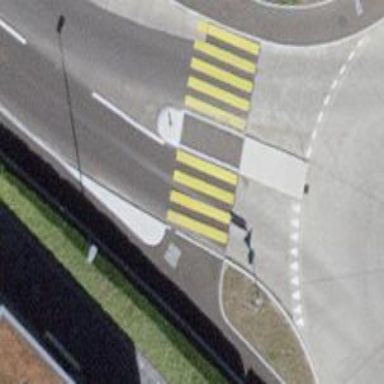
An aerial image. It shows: Uncontrolled zebra crossing with pedestrian island.